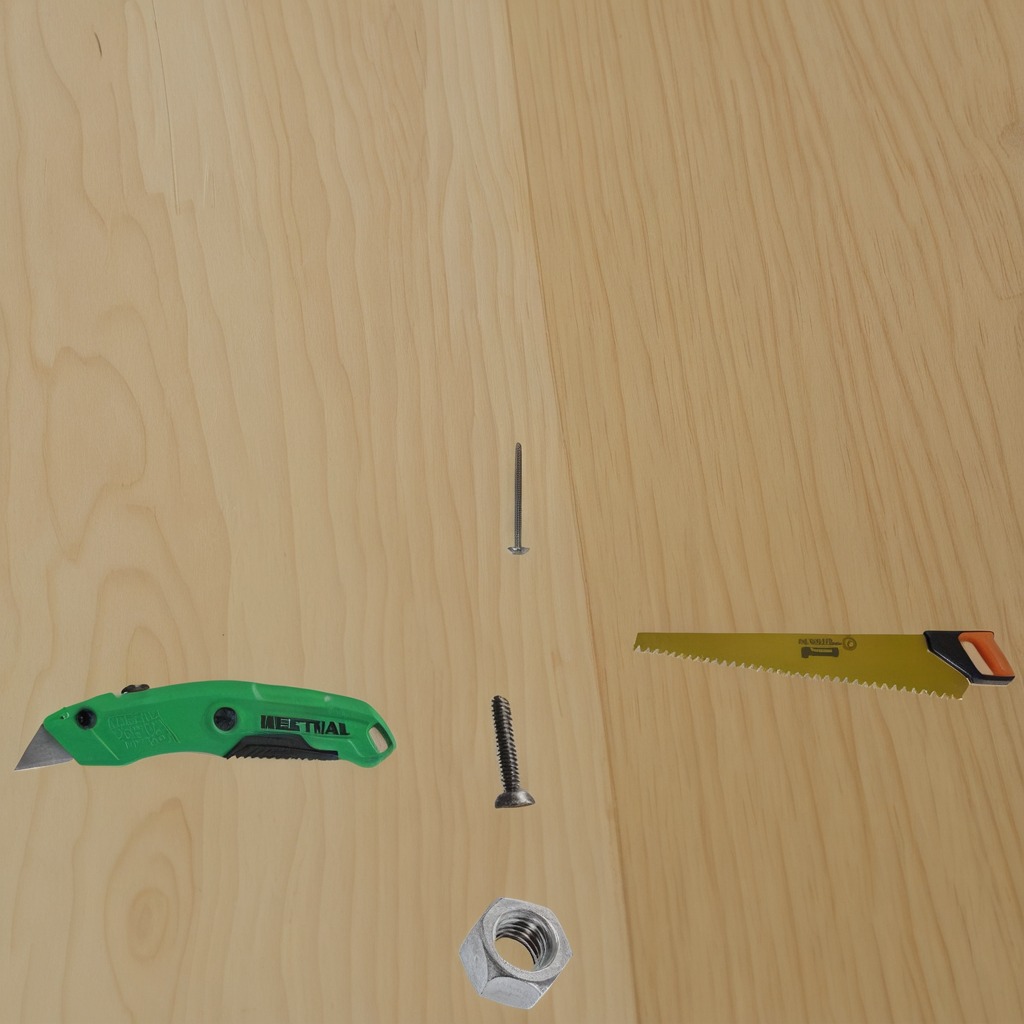
A utility knife, a metal machine screw, an iron nail, a handheld metal saw, and a metal nut are lying on a plywood surface in a paint workshop lit by afternoon window light.